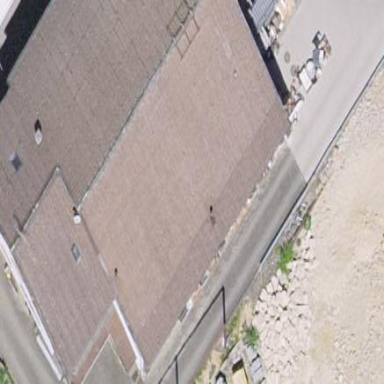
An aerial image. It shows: Industrial building.